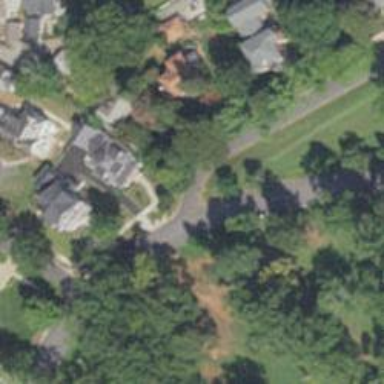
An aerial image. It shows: Residential road with asphalt surface and separate sidewalk.